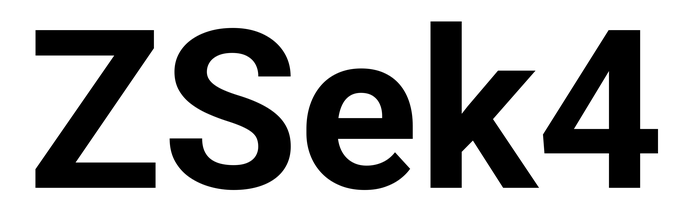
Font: Roboto_Bold